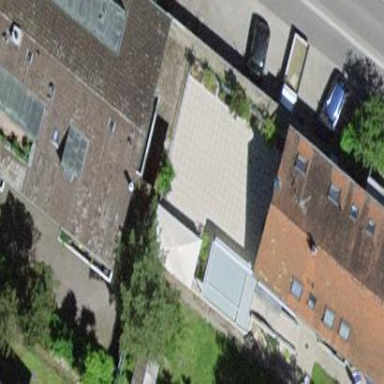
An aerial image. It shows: View of roof of building.